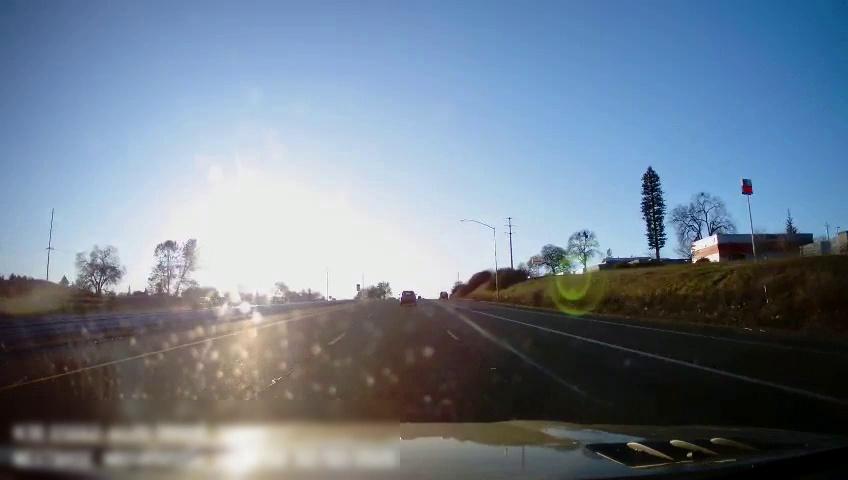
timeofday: Day
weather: Sunny
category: Drivable Space
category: Vehicles | SUV
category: Vehicles | SUV
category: Vehicles | SUV
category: Lanes | Current Lane
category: Lanes | Current Lane
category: Lanes | Alternate Lane
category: Lanes | Alternate Lane
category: Lanes | Alternate Lane